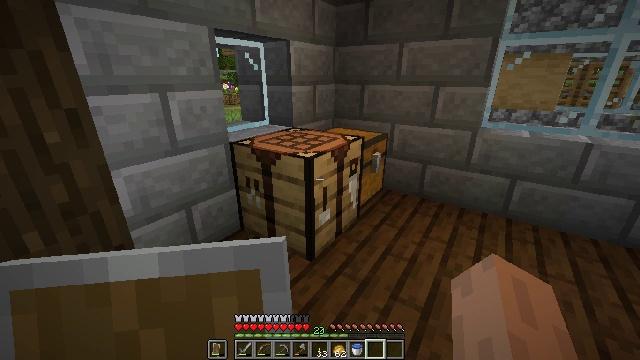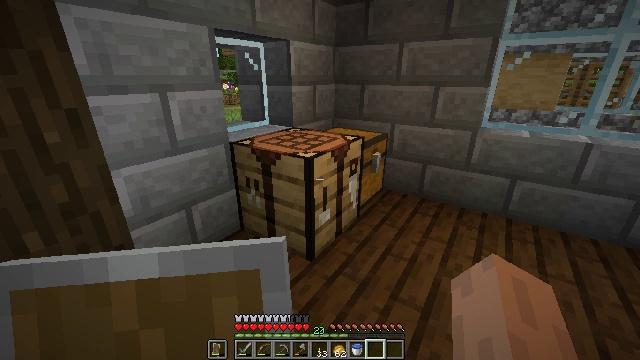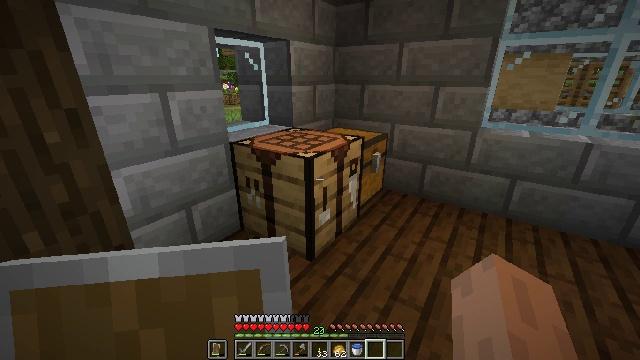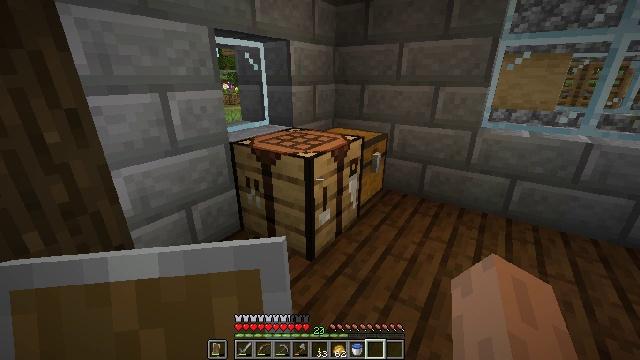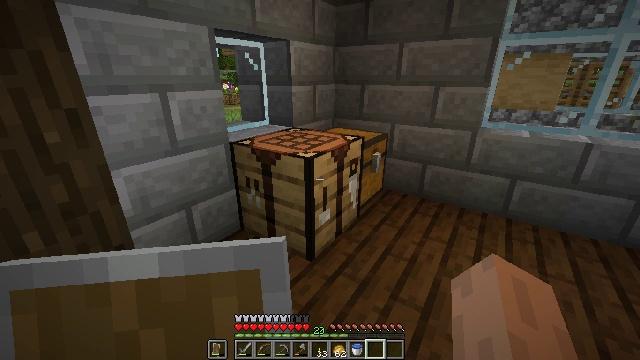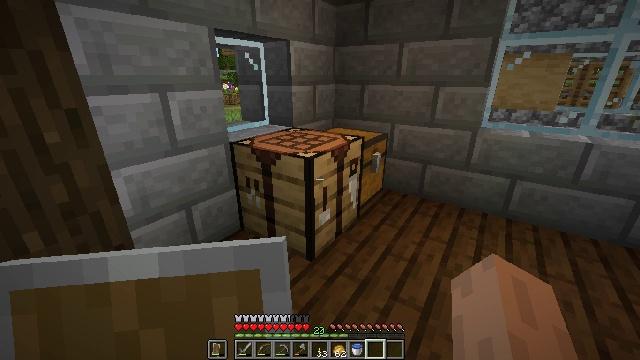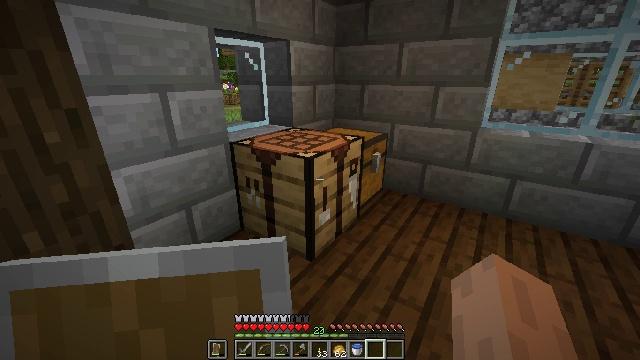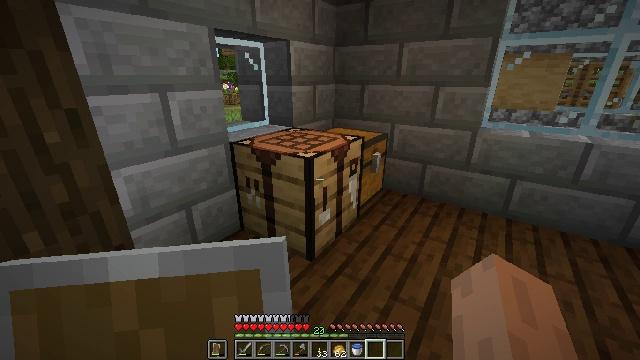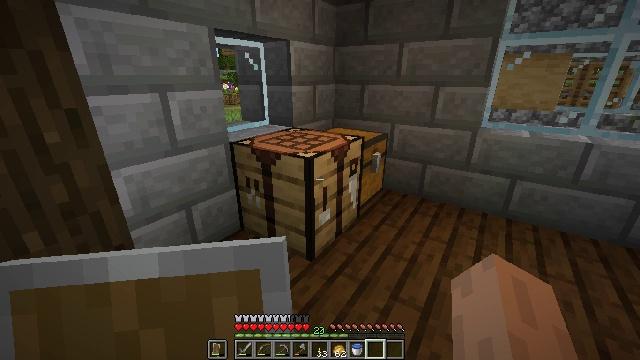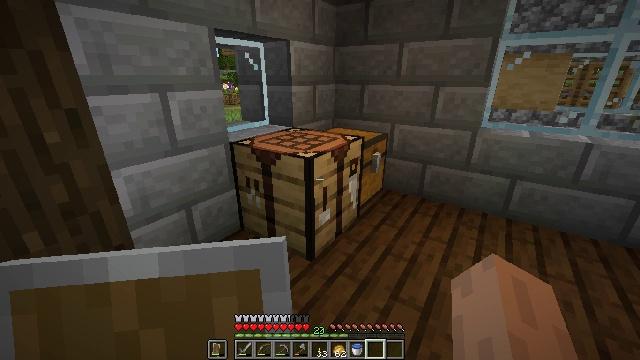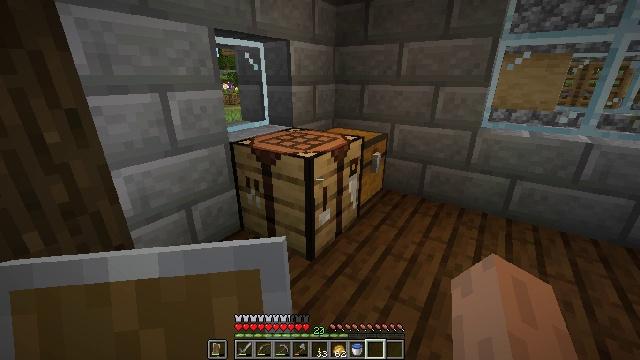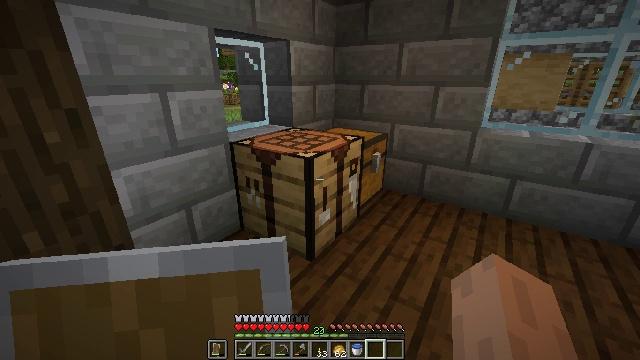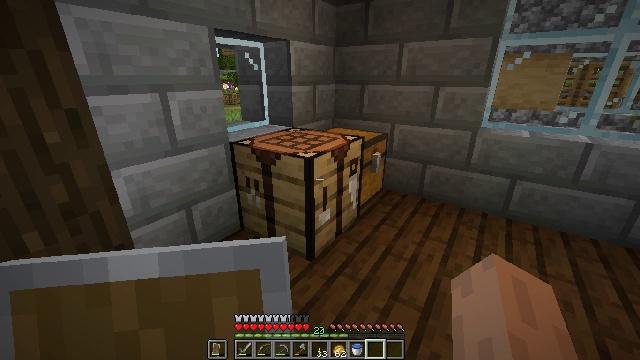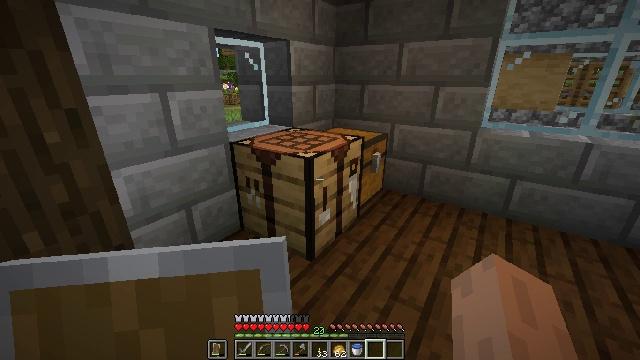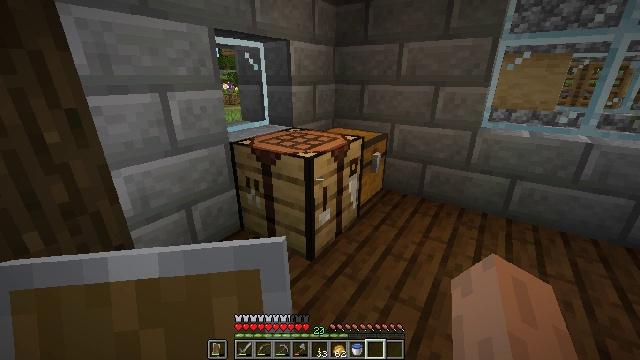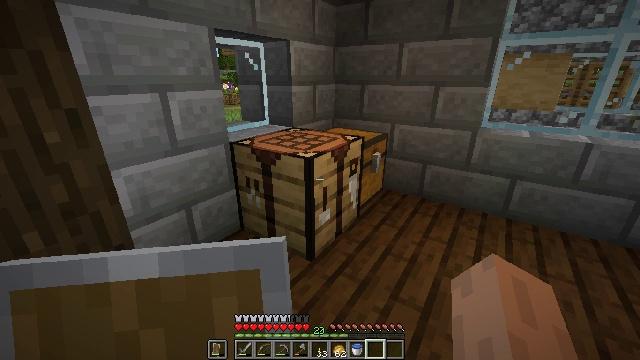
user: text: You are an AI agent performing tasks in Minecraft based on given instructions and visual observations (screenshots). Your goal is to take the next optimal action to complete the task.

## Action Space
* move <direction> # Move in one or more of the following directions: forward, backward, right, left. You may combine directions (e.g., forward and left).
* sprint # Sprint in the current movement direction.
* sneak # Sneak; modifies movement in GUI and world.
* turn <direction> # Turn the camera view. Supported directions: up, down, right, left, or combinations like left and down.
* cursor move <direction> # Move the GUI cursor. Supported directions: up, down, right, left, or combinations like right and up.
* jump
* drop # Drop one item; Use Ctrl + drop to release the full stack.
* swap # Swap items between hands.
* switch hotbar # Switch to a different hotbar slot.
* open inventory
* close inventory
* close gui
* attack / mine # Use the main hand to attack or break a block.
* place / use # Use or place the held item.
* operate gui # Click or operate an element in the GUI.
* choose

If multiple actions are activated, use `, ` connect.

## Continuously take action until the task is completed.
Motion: motion action
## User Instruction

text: Collect stone brick stairs for later use.
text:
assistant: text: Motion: no_op
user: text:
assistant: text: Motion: no_op
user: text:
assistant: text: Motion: no_op
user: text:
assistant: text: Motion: no_op
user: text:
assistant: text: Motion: no_op
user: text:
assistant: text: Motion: no_op
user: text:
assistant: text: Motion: no_op
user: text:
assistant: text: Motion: no_op
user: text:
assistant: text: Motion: no_op
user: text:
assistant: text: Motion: no_op
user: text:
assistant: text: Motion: no_op
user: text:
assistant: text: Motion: no_op
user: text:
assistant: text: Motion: no_op
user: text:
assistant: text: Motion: no_op
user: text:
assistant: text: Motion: no_op
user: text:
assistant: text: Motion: no_op
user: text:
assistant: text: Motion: no_op
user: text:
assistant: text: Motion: no_op
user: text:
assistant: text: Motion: no_op
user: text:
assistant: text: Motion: no_op
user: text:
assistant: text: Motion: no_op
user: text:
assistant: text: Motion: no_op
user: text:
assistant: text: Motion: no_op
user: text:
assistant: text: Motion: no_op
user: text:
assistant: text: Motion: no_op
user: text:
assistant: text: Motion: no_op
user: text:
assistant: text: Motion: no_op
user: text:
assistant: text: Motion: no_op
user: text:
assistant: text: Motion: no_op
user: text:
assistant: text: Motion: no_op